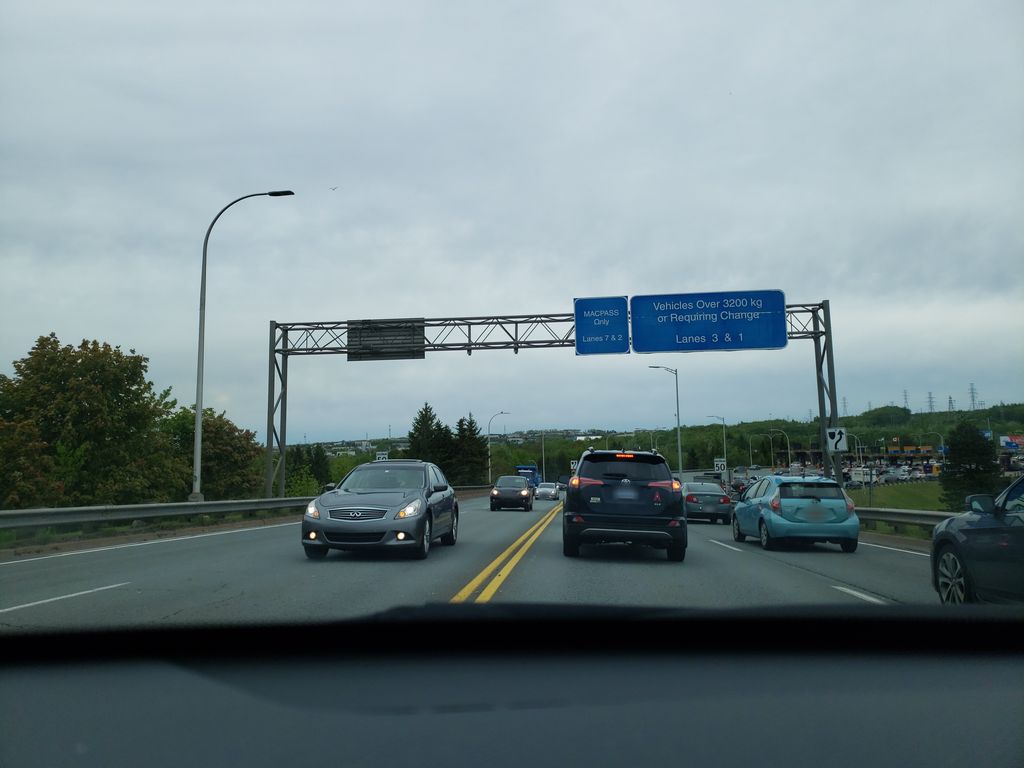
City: halifax